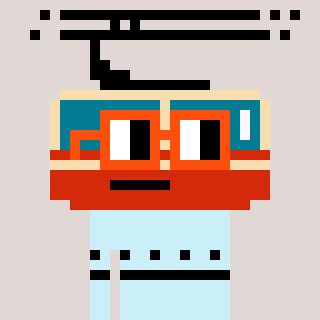
a pixel art character with square orange glasses, a tram wagon-shaped head and a cold-colored body on a warm background